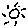
Label: sun